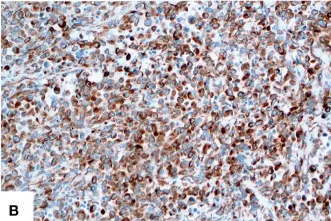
Immunohistochemical and molecular findings of the SMARCA4-deficient undifferentiated carcinoma. Vimentin [, X200] with paranuclear accentuation.
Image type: pathology (immunostaining)